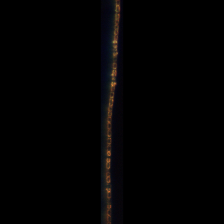
Taxon: Skeletonema
Group: Diatoms